Aerial crown-view tile of a tropical tree (Barro Colorado Island, Panama), acquired 20250715:
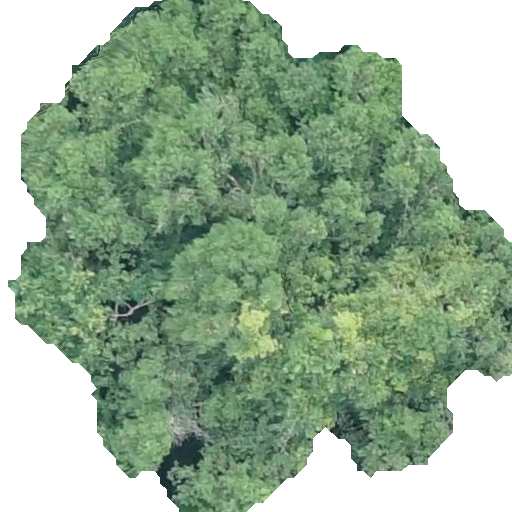
Species: Calophyllum longifolium
GBIF accepted scientific name: Calophyllum longifolium
Crown area: 271.394 m²